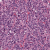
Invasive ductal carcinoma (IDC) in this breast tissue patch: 1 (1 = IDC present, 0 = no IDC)